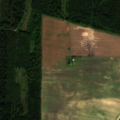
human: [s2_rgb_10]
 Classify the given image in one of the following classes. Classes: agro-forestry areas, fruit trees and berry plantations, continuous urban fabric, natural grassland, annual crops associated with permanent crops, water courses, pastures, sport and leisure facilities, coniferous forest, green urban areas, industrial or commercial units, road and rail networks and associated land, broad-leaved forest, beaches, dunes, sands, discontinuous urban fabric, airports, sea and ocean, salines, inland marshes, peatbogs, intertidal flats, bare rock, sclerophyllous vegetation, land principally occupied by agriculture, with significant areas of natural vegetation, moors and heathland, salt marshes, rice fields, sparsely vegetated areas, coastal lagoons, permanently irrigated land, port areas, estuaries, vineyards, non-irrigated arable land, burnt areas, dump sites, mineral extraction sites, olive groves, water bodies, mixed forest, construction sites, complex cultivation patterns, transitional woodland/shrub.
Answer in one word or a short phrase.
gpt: non-irrigated arable land, mixed forest, transitional woodland/shrub